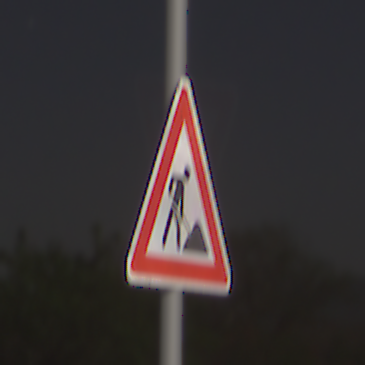
Verkehrszeichen: Arbeitsstelle
Umgebung: Outdoor, Nature
Tageszeit: Night
Wetter: Clear
Licht: Natural
Jahreszeit: NotSpecified
Kontrast: HighContrast